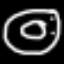
Label: donut